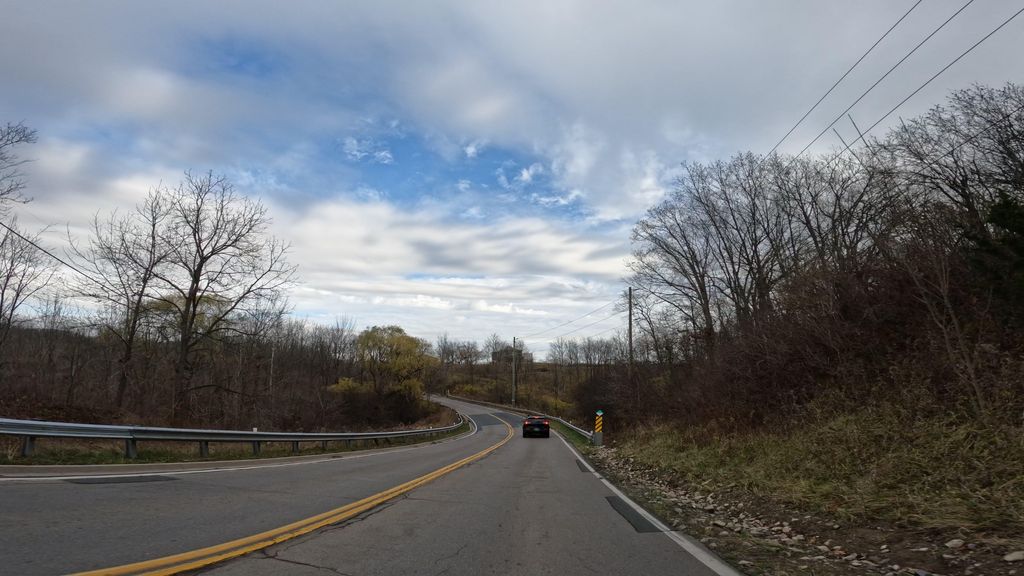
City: hamilton